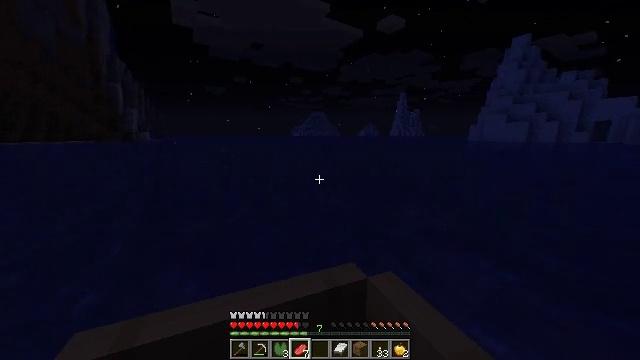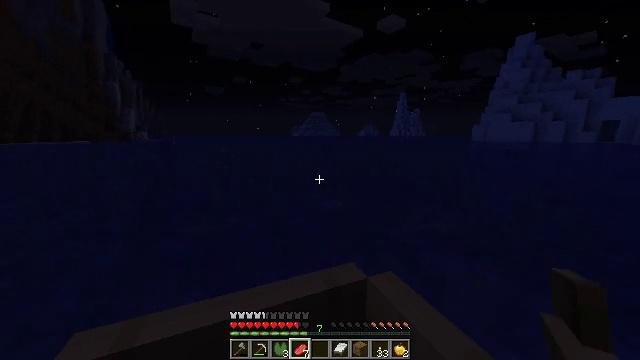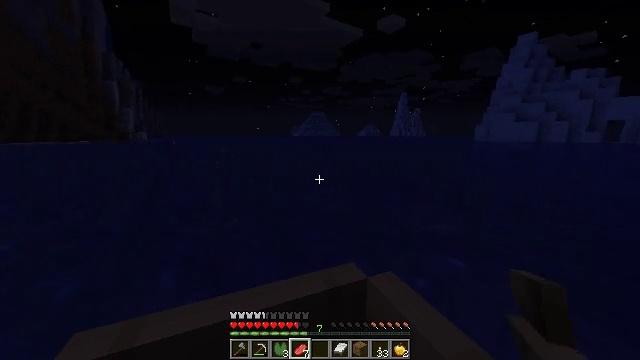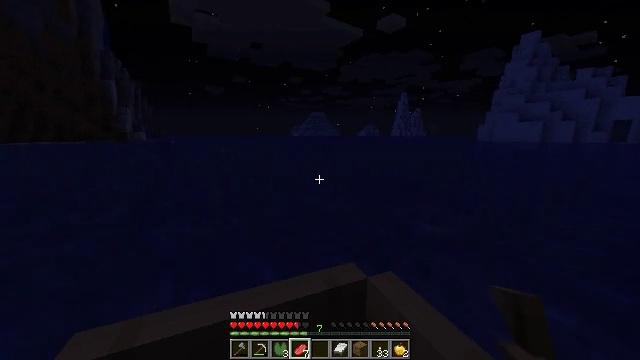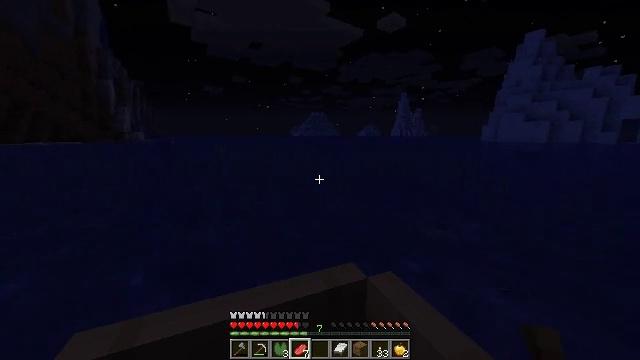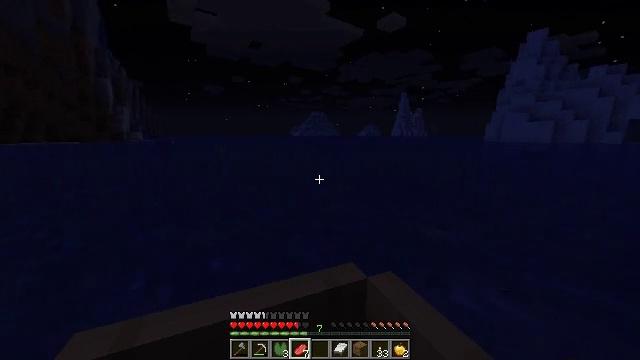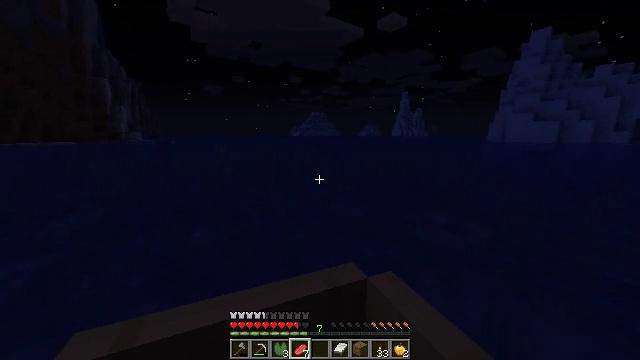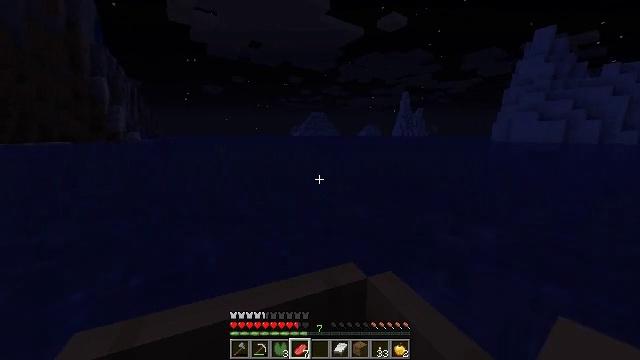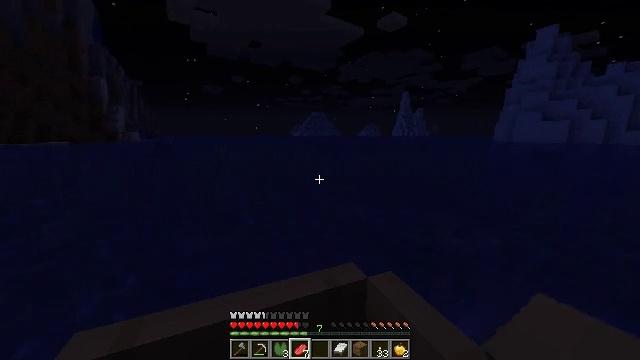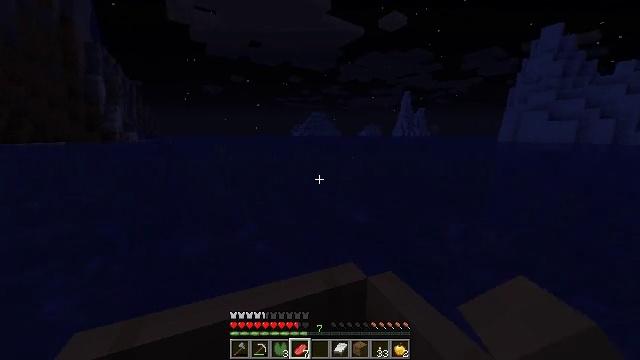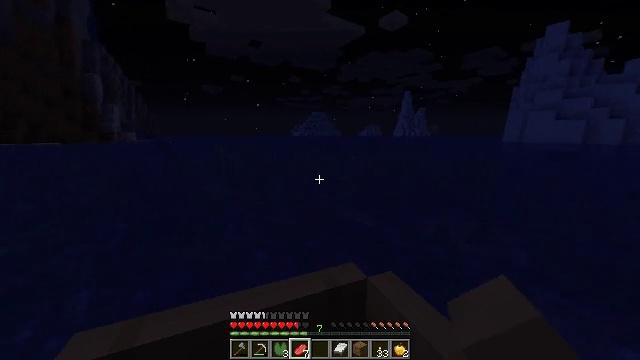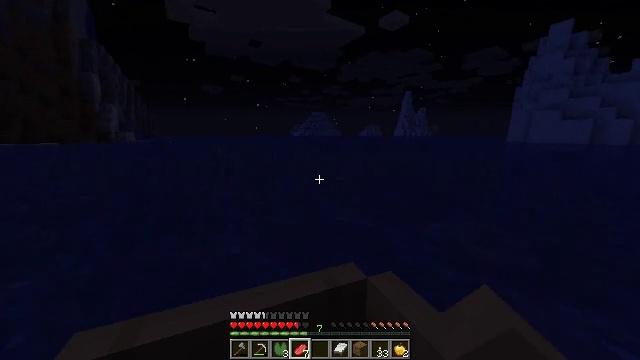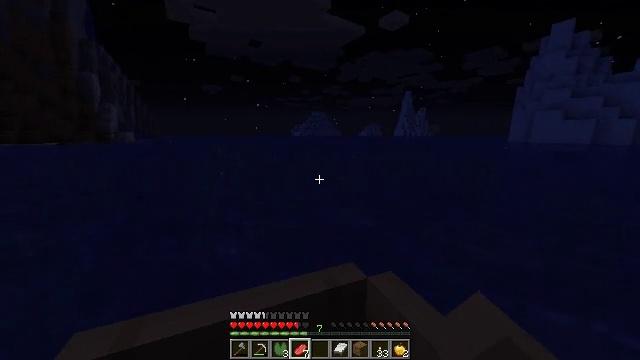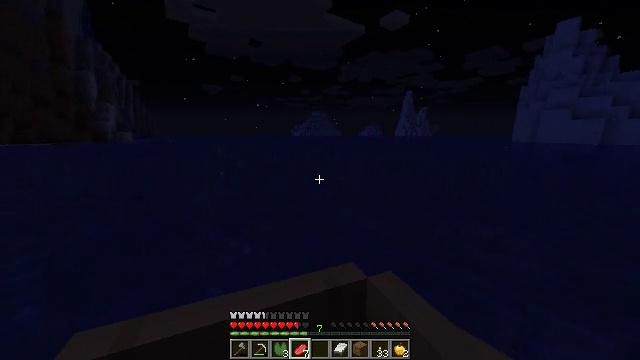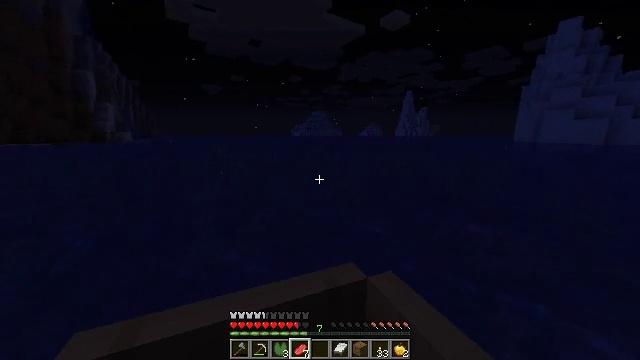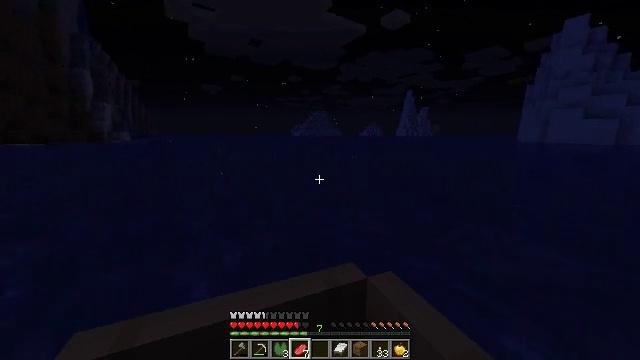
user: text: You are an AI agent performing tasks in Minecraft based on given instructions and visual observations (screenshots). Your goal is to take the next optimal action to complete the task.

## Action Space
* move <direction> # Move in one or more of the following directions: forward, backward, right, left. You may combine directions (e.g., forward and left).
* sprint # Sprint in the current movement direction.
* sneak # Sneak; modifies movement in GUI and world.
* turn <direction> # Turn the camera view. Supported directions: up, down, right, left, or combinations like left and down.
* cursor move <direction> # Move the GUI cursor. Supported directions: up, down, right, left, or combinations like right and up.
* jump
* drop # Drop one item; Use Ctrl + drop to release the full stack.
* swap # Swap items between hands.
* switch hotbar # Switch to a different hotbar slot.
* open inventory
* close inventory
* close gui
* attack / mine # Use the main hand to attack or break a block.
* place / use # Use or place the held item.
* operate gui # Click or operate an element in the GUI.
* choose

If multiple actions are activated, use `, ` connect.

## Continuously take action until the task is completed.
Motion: motion action
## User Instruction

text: Collect mossy stone bricks for building.
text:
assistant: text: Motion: move forward, sprint
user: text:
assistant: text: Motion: move forward, sprint
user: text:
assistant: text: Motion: move forward, sprint
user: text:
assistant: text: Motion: move forward, sprint
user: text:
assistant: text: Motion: move forward, sprint
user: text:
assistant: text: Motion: move forward, sprint
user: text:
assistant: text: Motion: move forward, sprint
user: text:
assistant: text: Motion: move forward, sprint
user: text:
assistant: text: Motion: move forward, sprint
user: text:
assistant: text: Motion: move forward, sprint
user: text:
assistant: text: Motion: move forward, sprint
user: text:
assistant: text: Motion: move forward, sprint
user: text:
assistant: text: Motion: move forward, sprint
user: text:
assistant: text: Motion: move forward, sprint
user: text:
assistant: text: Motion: move forward, sprint
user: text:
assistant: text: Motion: move forward, sprint
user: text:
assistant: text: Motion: move forward, sprint
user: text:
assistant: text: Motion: move forward, sprint
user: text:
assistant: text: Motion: move forward, sprint
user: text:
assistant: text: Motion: move forward, sprint
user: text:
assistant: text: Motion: move forward, sprint
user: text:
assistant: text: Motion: move forward, sprint
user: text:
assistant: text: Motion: move forward, sprint
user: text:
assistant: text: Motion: move forward, sprint
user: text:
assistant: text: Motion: move forward, sprint
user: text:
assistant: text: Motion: move forward, sprint
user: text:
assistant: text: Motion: move forward, sprint
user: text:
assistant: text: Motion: move forward, sprint
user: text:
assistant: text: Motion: move forward, sprint
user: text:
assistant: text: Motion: move forward, sprint